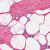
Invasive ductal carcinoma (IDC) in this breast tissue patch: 0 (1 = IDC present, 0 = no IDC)